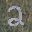
Label: 2